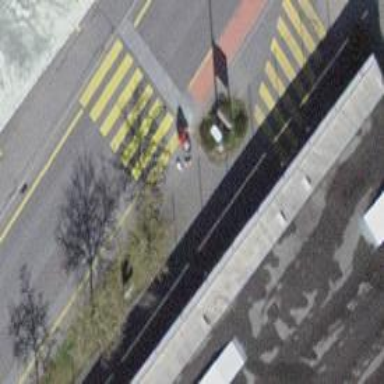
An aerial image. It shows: Kerb barrier.